Question: Due to the huge size of picture, they can't be scaled based on the designed stretch in QLabel.
Here is my code below:
'''
class goShow(QMainWindow):
def __init__(self):
super().__init__()
self.initGUI()
self.filePath = os.path.dirname(__file__)
def initGUI(self):
# self.setAcceptDrops(True)
# self.resize(800, 600)
widget = QWidget()
self.setCentralWidget(widget)
self.resTable = QTableWidget()
# self.dotPlot = PictureLabel('****')
self.dotPlot = QLabel()
# self.dotPlot.setStyleSheet("background: rgb(255, 0, 0)")
self.barPlot = QLabel()
# self.barPlot.setStyleSheet("background: rgb(0, 255, 0)")
layout = QVBoxLayout()
widget.setLayout(layout)
self.mainLayout = layout
self.mainLayout.addWidget(self.resTable, stretch=4)
self.mainLayout.addWidget(self.dotPlot,stretch=1)
self.mainLayout.addWidget(self.barPlot,stretch=1)
self.show()
def showTable(self, input):
#show talbe
dim = input.shape
self.resTable.setRowCount(dim[0])
self.resTable.setColumnCount(dim[1])
for i in range(int(dim[0])):
for j in range(int(dim[1])):
print(i, j)
self.resTable.setItem(i, j, QTableWidgetItem(str(input.iloc[i, j])))
def showDotPlot(self):
dotPng = QPixmap(os.path.join('F:\job\projects\snpExplore\test\res_temp',"dotplot.png"))
self.dotPlot.setPixmap(dotPng)
self.dotPlot.setScaledContents(True)
def showBarPlot(self):
# show barplot
barPng = QPixmap(os.path.join('F:\job\projects\snpExplore\test\res_temp',"barplot.png"))
self.barPlot.setPixmap(barPng)
self.barPlot.setScaledContents(True)
if __name__ == '__main__':
app = QApplication(sys.argv)
w = goShow()
goResTable = pd.read_csv("F:\job\projects\snpExplore\test\res_temp\go.csv", header=0)
w.showTable(goResTable)
w.showBarPlot()
w.showDotPlot()
sys.exit(app.exec_())
'''
Here is the obtained picture:

the second and third picture are too huge, and making the first table much small. But I want the proportion of widget size is 4:1:1, respectively.
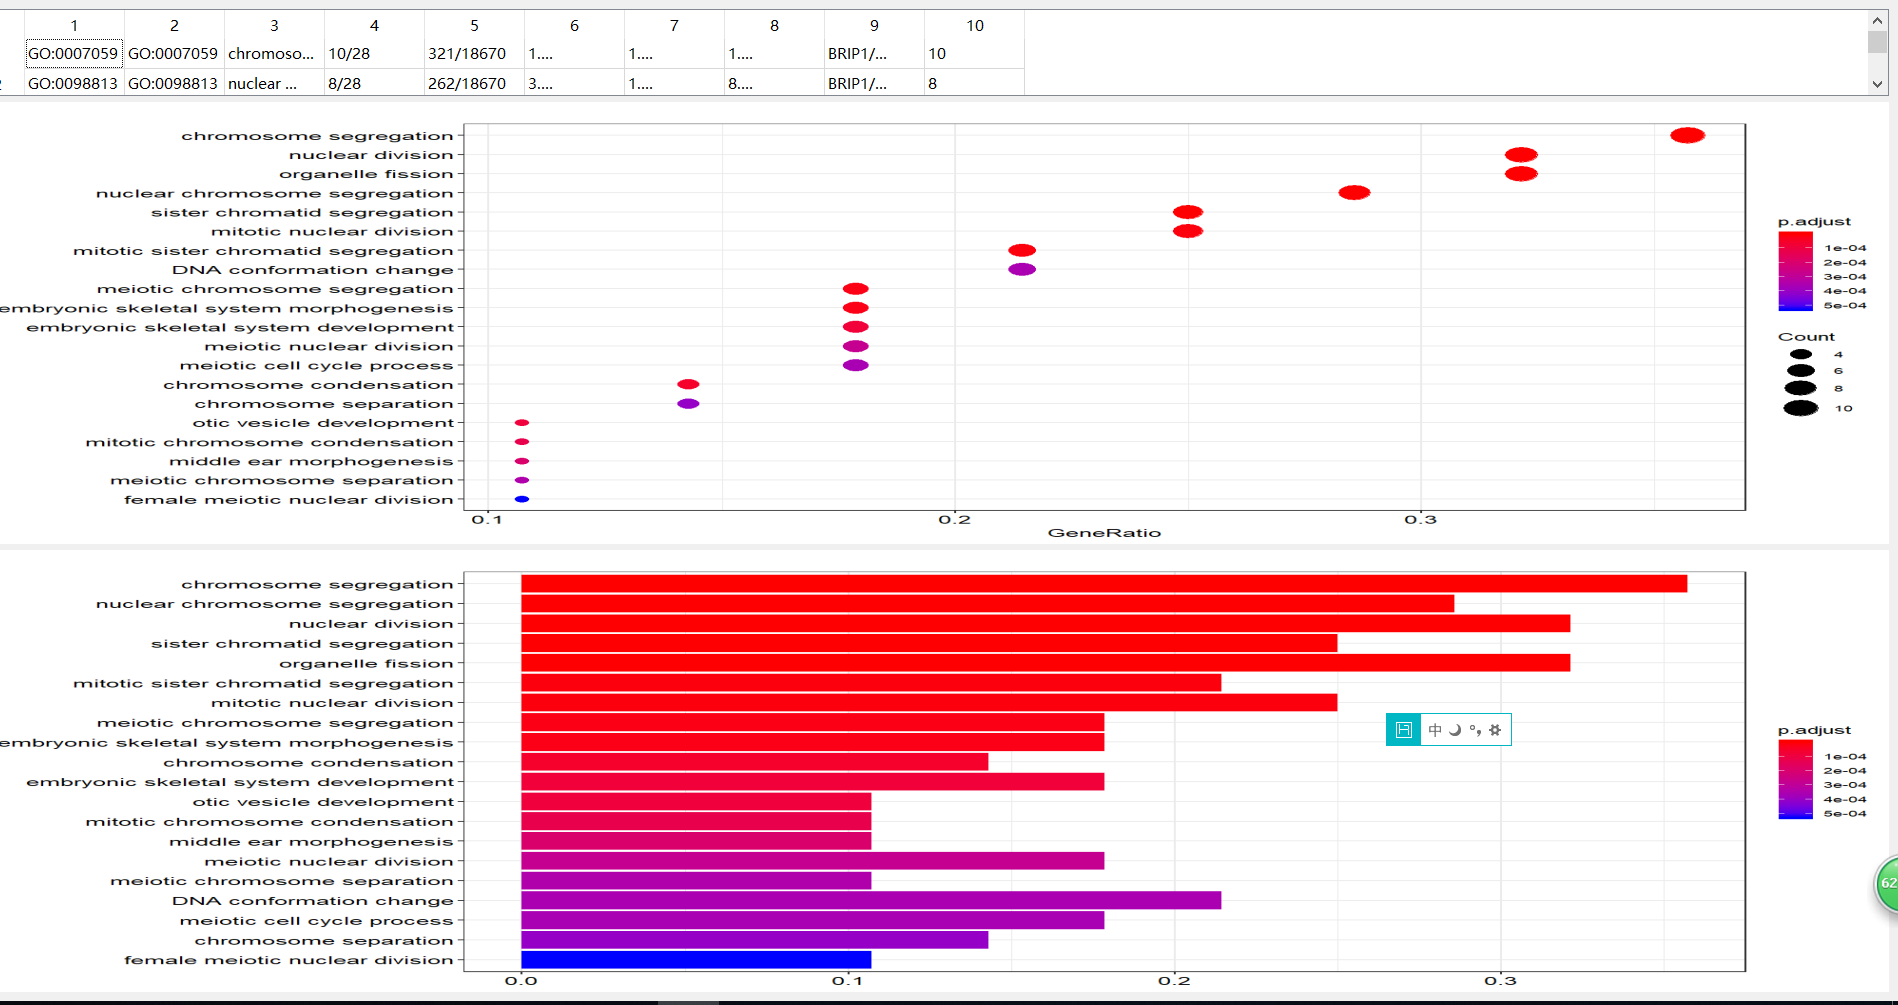
Answer: If there is no minimium size set for the label, the pixmap size will be always used instead. To avoid that, you could just set an arbitrary minimum size:
'''
def showDotPlot(self):
dotPng = QPixmap('big1.jpg')
self.dotPlot.setPixmap(dotPng)
self.dotPlot.setMinimumSize(1, 1)
self.dotPlot.setScaledContents(True)
'''
Unfortunately, this will result in a stretched image:
<URL>
In this case, the only alternative is subclassing.
In this example I'm inheriting from QLabel, but if you don't need all the features that class provides, using a standard QWidget is enough (but you may need to add methods for setting the pixmap and the alignment).
'''
class ScaledPixmapLabel(QLabel):
scaled = None
def __init__(self, *args, **kwargs):
super().__init__(*args, **kwargs)
# if no minimum size is set, it will always use the image size
self.setMinimumSize(1, 1)
def resizeEvent(self, event):
if self.pixmap() and not self.pixmap().isNull():
self.scaled = self.pixmap().scaled(
self.size(), Qt.KeepAspectRatio, Qt.SmoothTransformation)
def paintEvent(self, event):
if self.pixmap() and not self.pixmap().isNull():
if not self.scaled:
self.scaled = self.pixmap().scaled(
self.size(), Qt.KeepAspectRatio, Qt.SmoothTransformation)
# the available rectangle
available = self.rect()
# the pixmap rectangle that will be used as a reference to paint into
rect = self.scaled.rect()
# move to the center of the available rectangle
rect.moveCenter(available.center())
# then move the rectangle according to the alingment
align = self.alignment()
if align & Qt.AlignLeft:
rect.moveLeft(available.left())
elif align & Qt.AlignRight:
rect.moveRight(available.right())
if align & Qt.AlignTop:
rect.moveTop(available.top())
elif align & Qt.AlignBottom:
rect.moveBottom(available.bottom())
qp = QPainter(self)
qp.drawPixmap(rect, self.scaled)
class goShow(QMainWindow):
def initGUI(self):
# ...
self.dotPlot = ScaledPixmapLabel(alignment=Qt.AlignCenter)
self.barPlot = ScaledPixmapLabel(alignment=Qt.AlignCenter)
# ...
def showDotPlot(self):
dotPng = QPixmap(os.path.join('F:\job\projects\snpExplore\test\res_temp',"dotplot.png"))
self.dotPlot.setPixmap(dotPng)
# no need to set other options
'''
<URL>